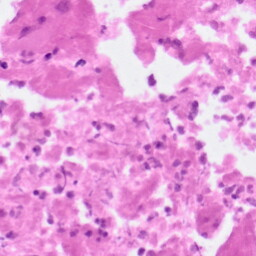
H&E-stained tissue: Pancreatic